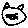
Label: cat